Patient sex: M
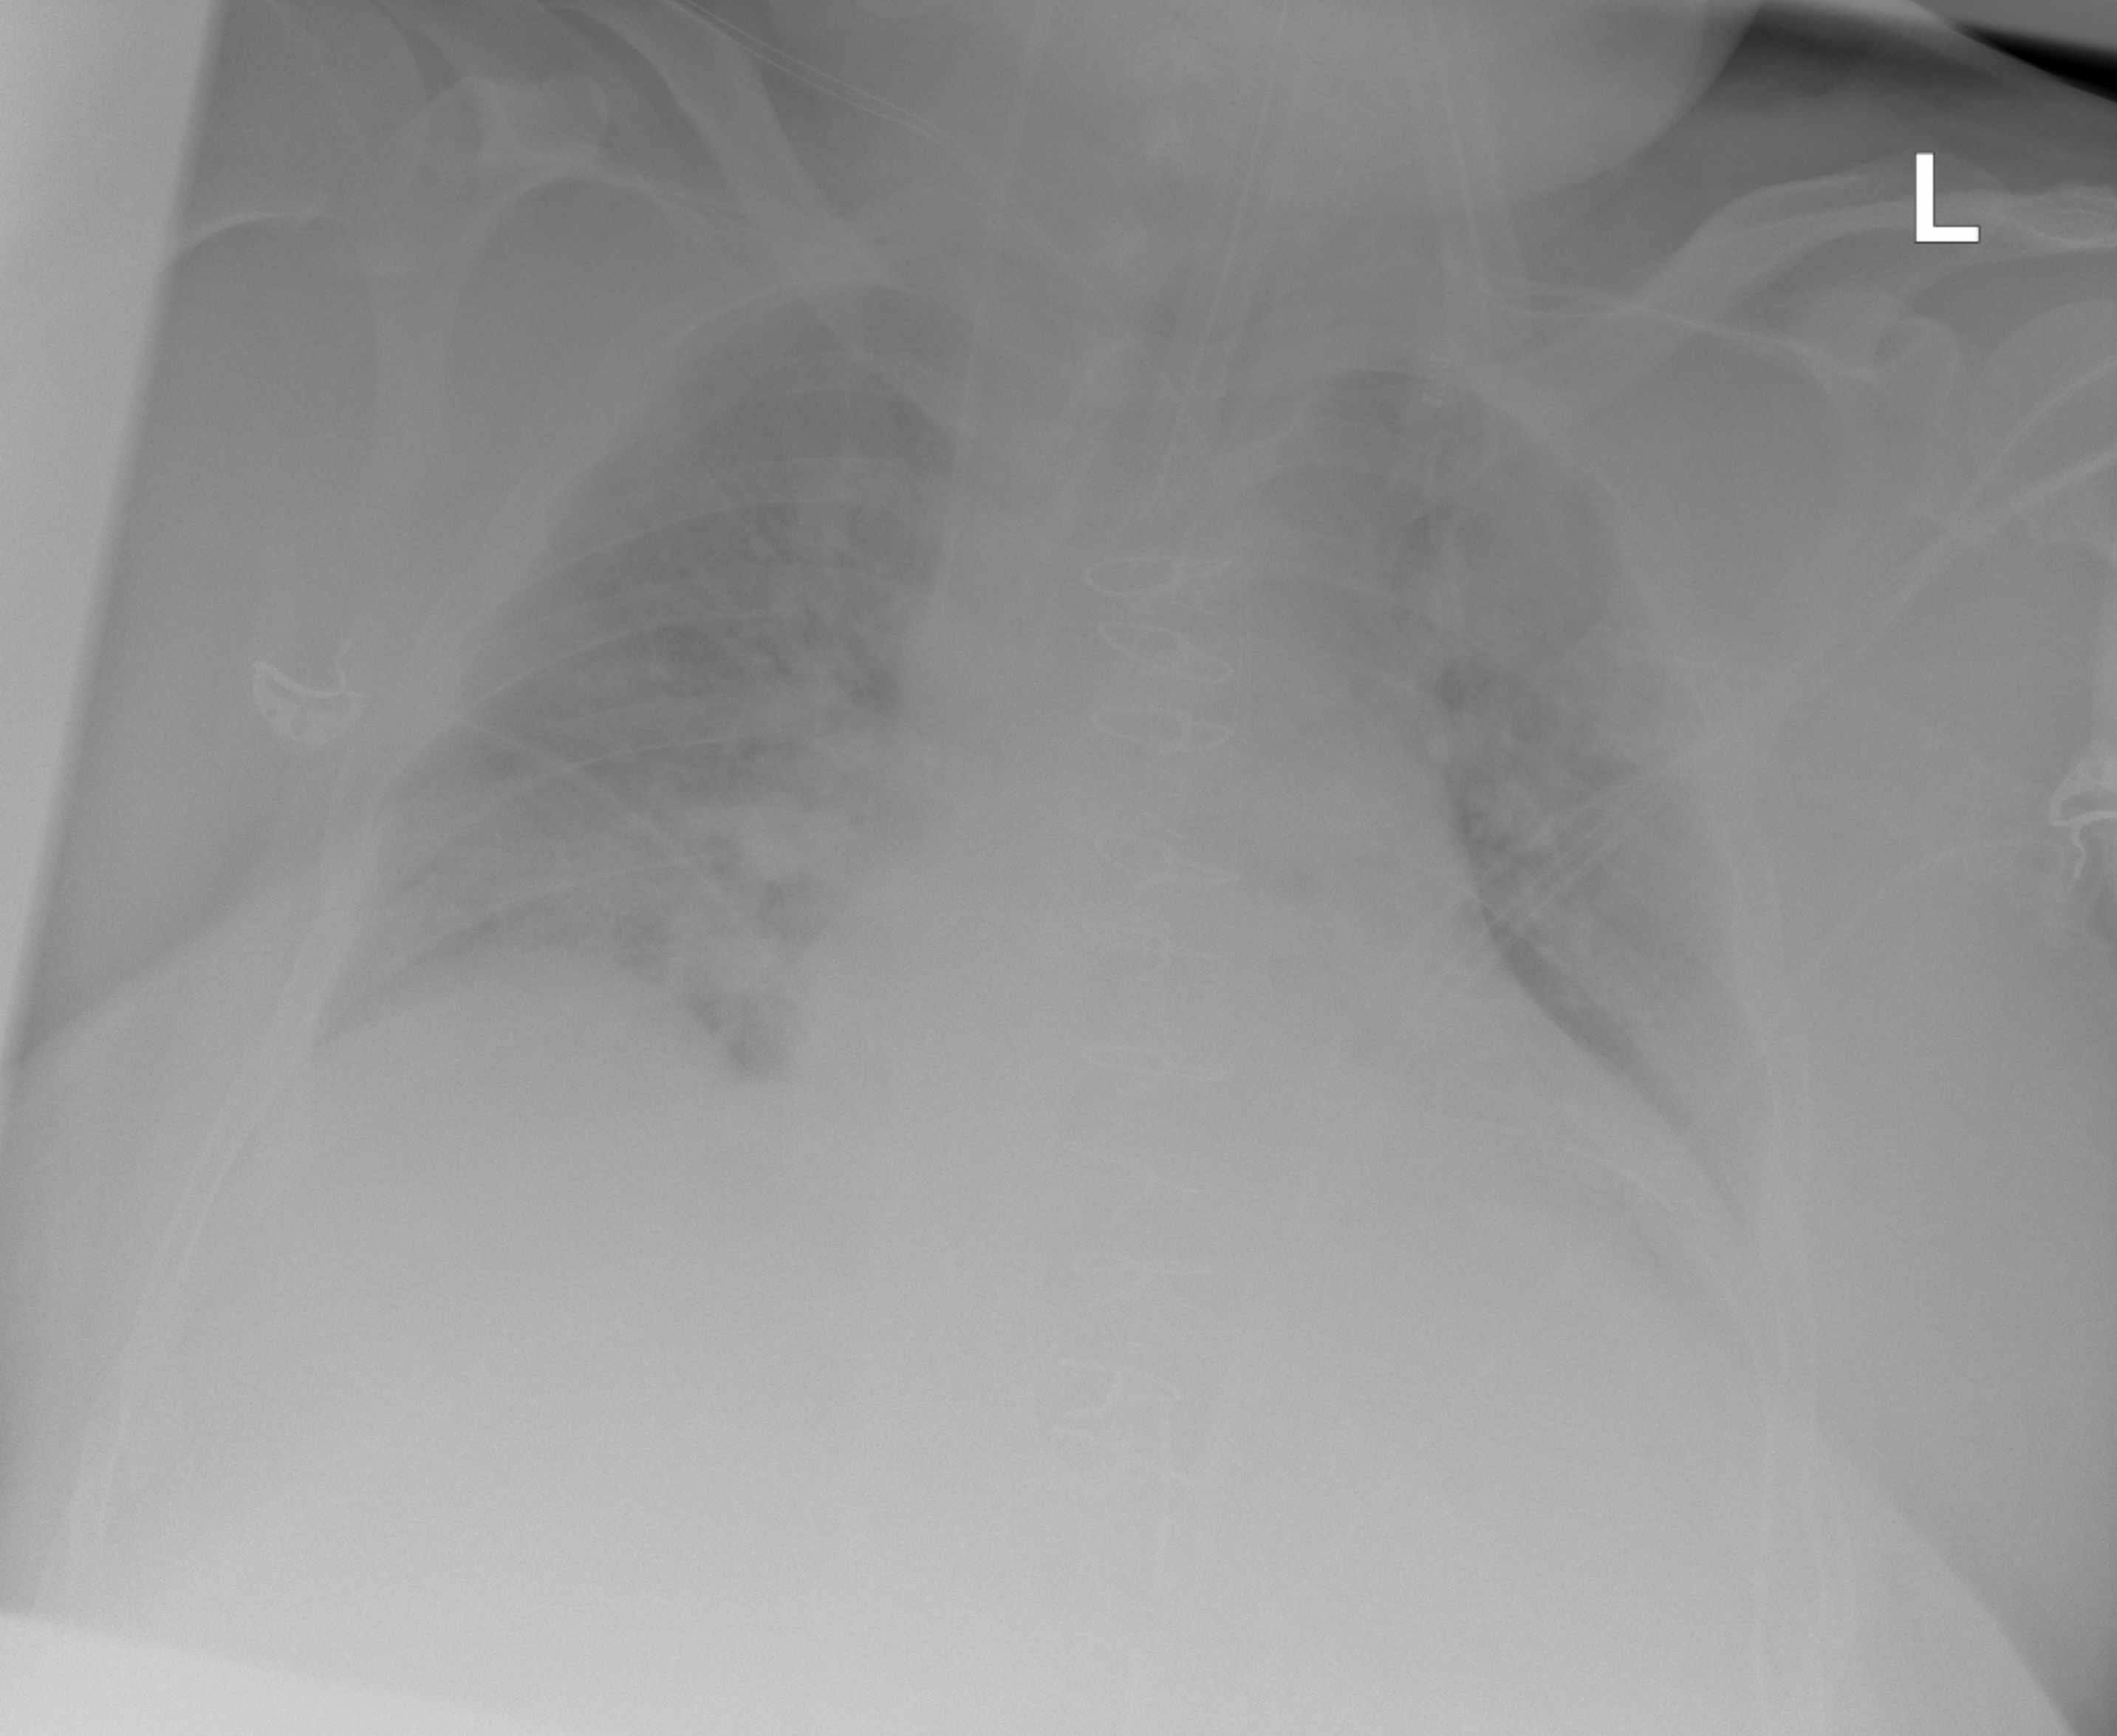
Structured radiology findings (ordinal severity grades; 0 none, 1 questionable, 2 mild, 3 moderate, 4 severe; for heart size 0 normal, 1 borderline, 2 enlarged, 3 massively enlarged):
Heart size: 2
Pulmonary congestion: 2
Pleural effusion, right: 1
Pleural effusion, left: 2
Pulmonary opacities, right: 2
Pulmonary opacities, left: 1
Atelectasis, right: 2
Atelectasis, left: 2